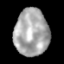
Tissue: lung
Cell type: T cells
Senescence score: 0.1183
Nuclear area (px): 1579
Mean DAPI intensity: 168.908